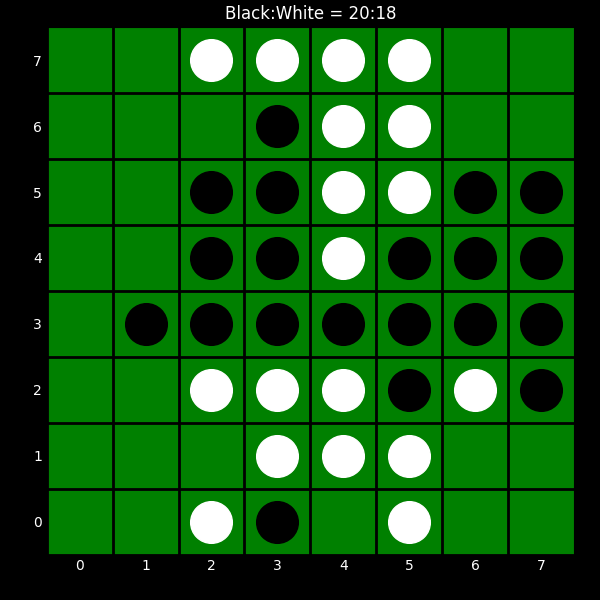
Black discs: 20
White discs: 18